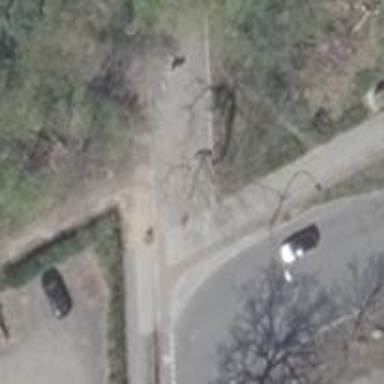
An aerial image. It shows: Unclassified road with asphalt surface.